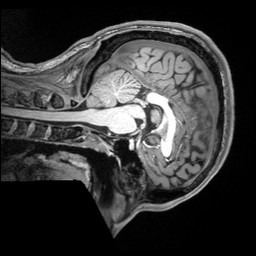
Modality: T1w
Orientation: sagittal
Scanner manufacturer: siemens
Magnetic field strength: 3 T
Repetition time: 2.5 s
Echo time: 0.00343 s